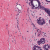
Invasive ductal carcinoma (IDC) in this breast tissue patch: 0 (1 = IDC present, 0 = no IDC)